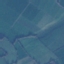
Land use / land cover class: Pasture